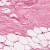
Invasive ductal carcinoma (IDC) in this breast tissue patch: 0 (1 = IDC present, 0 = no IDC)